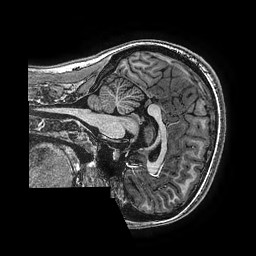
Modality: T1w
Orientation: sagittal
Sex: female
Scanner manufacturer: ge
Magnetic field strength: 3 T
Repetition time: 0.00766 s
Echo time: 0.003476 s